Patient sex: M
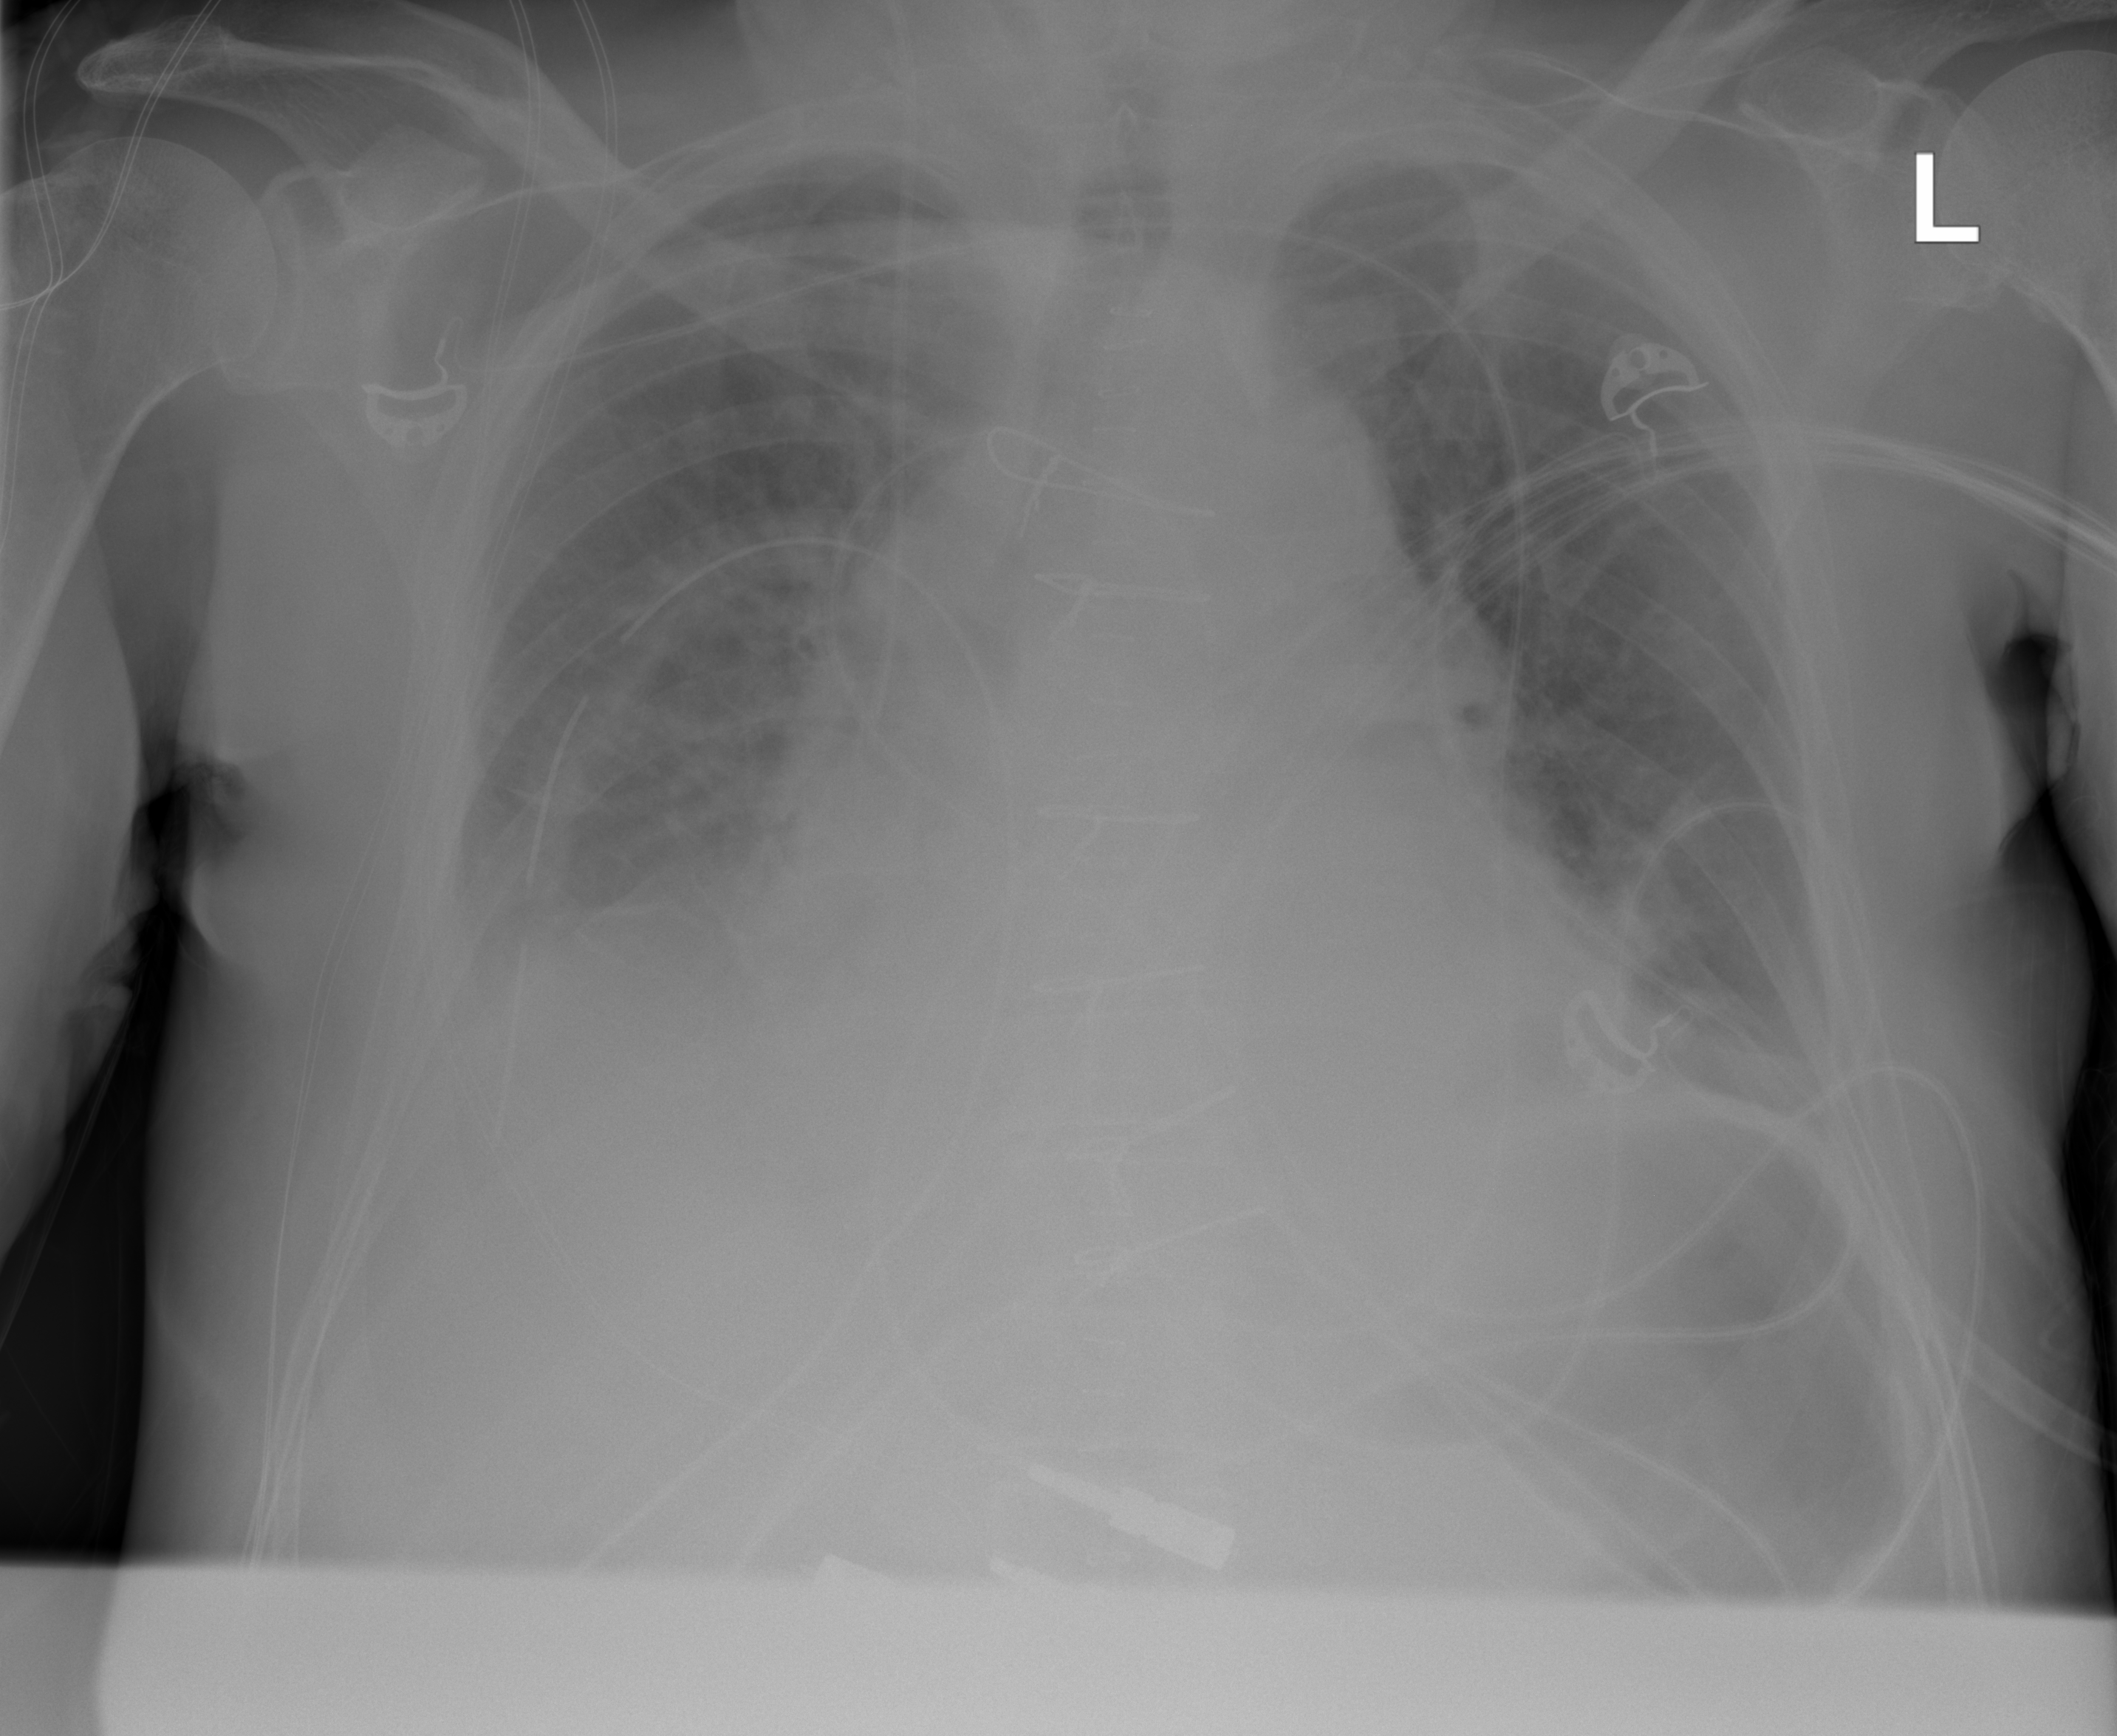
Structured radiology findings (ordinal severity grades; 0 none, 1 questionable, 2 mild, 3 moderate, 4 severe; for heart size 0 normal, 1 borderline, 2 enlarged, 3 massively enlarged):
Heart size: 0
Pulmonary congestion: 2
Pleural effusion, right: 3
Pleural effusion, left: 2
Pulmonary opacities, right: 2
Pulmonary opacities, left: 0
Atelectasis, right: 2
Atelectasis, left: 0